Field crop: maize
Growth stage: 2
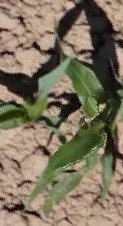
Species: maize